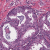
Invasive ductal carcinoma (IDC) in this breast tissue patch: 1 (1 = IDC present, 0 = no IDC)